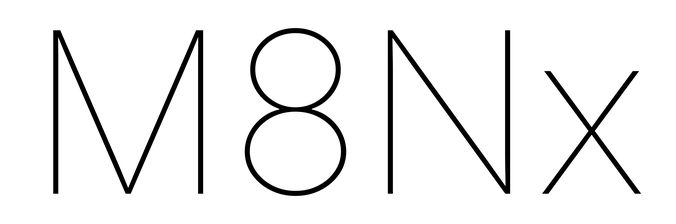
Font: Inter_Thin